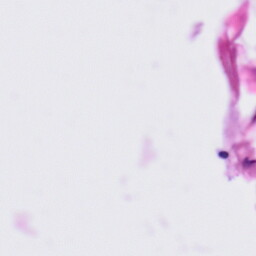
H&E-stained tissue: Tonsil